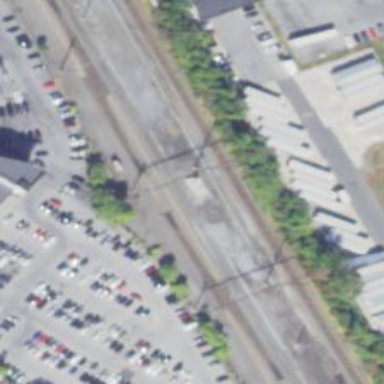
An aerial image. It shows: Railway track with contact line for electrification.